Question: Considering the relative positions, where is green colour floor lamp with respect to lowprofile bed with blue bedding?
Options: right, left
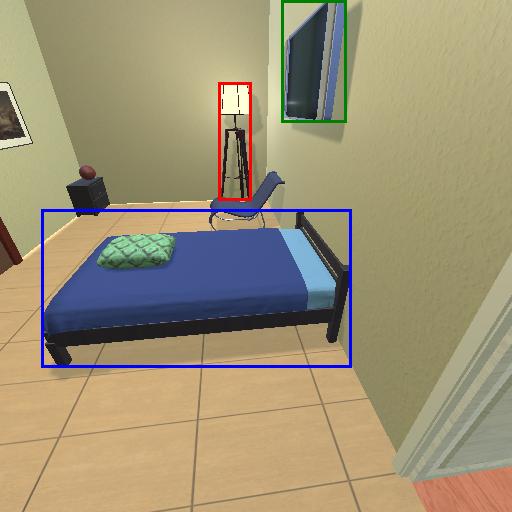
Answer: right